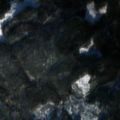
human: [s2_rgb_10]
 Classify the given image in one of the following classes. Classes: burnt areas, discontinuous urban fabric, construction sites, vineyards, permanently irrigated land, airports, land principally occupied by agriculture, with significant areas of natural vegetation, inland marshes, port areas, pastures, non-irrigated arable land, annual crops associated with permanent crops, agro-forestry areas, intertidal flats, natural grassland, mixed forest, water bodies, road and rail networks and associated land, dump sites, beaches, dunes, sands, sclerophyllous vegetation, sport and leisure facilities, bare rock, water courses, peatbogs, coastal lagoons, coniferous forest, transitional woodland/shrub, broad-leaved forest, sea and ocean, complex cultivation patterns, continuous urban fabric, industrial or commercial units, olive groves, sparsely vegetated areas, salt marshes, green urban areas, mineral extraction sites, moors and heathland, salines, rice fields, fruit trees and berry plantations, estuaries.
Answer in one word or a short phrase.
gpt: coniferous forest, mixed forest